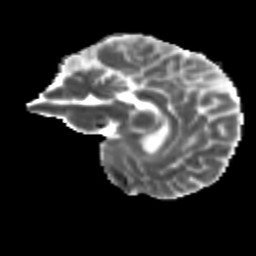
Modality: MD
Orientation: sagittal
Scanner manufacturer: siemens
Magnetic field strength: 3 T
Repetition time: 9.2 s
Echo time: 0.084 s